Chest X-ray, AP view. Patient: 68 years old, sex F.
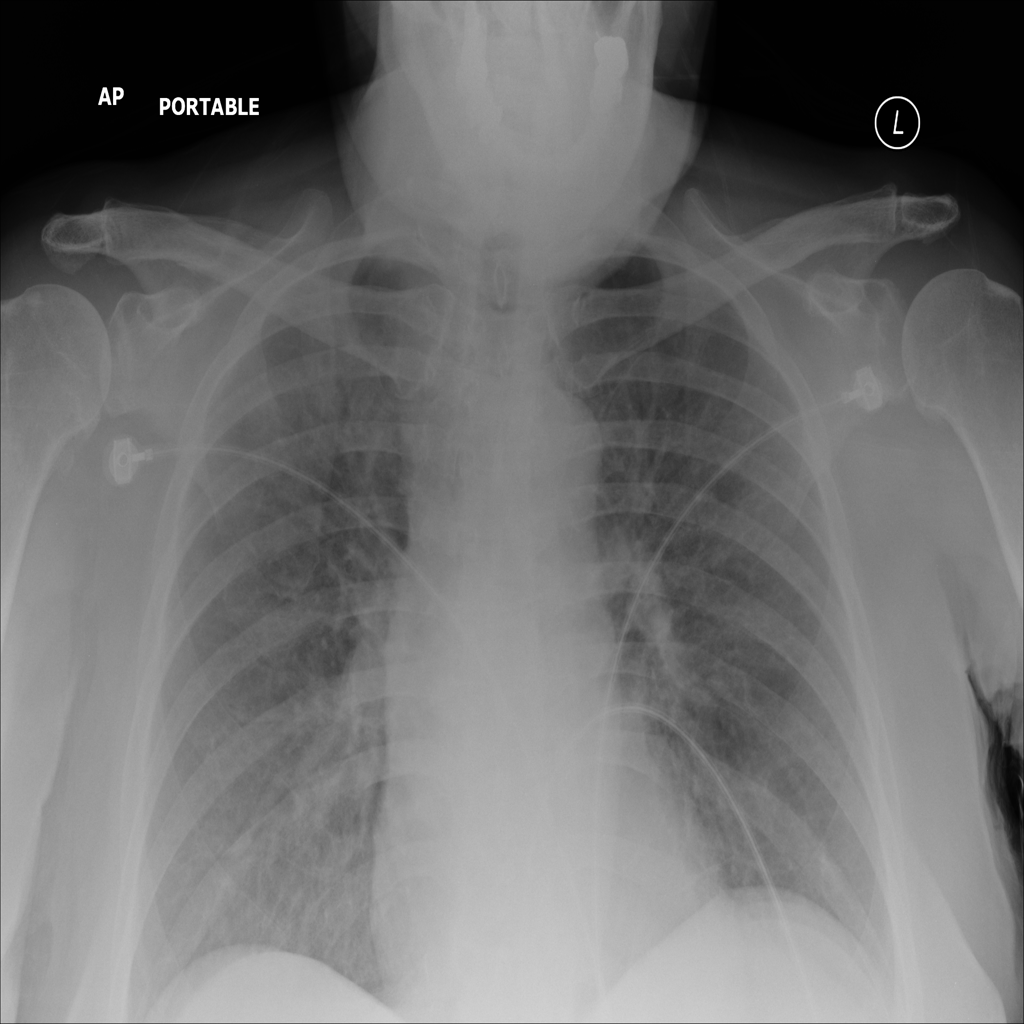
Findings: Infiltration